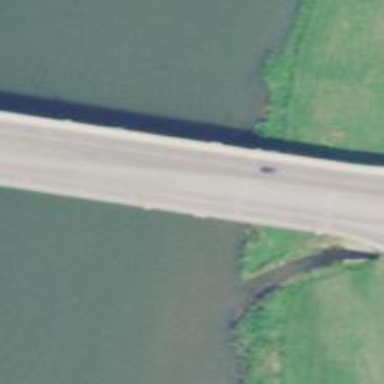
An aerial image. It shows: Secondary road featuring beam bridge.